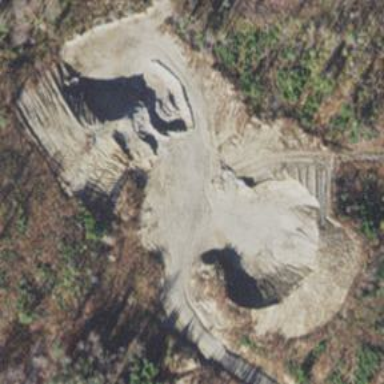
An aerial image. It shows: Quarry with gravel as the main resource.